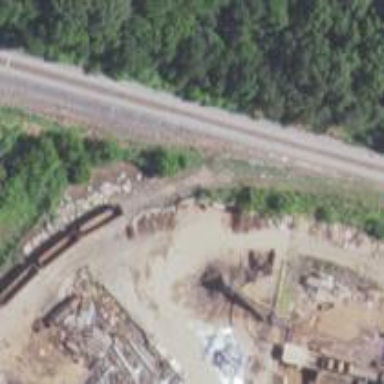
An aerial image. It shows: Rail spur service.